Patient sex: F
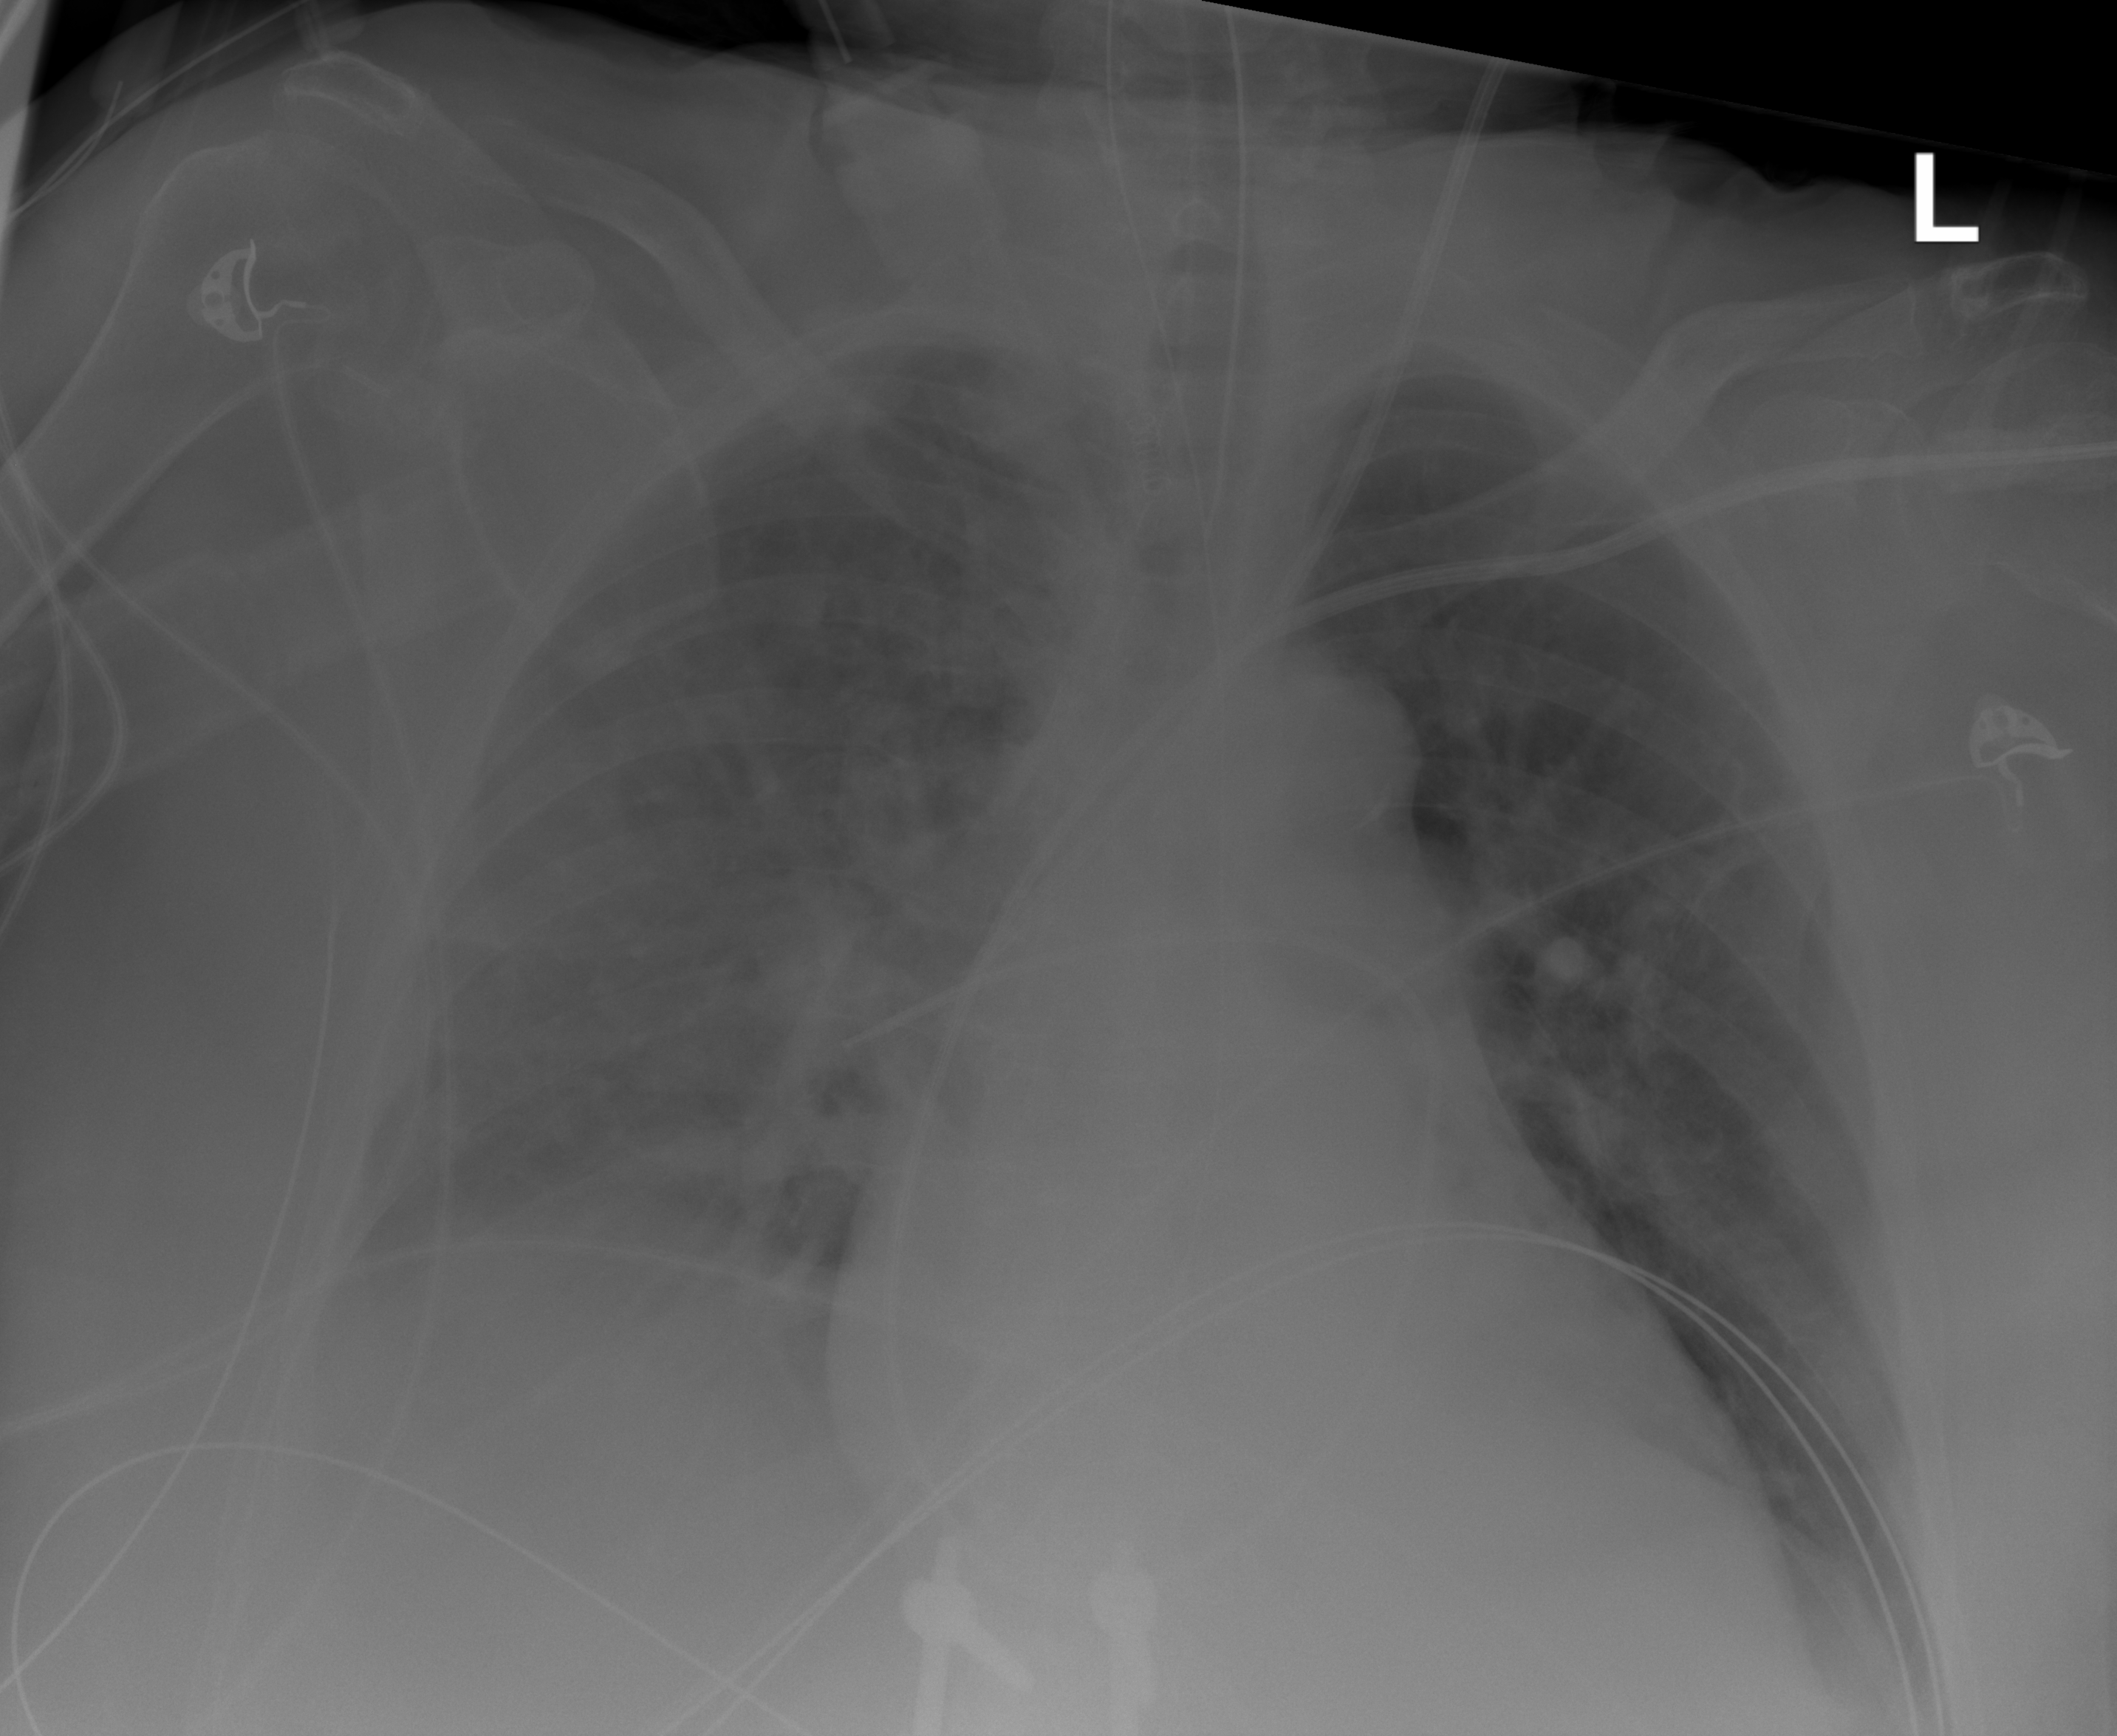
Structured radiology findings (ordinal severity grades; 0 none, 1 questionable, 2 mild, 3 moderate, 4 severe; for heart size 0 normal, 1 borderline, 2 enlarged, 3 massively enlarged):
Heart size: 2
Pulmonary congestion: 0
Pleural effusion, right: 2
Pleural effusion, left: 2
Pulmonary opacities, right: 2
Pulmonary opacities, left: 0
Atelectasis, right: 2
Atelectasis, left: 2